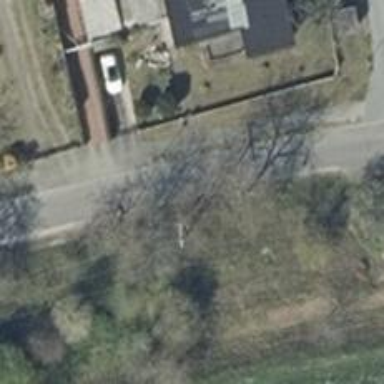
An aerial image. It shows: Deciduous broadleaved tree.